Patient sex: M
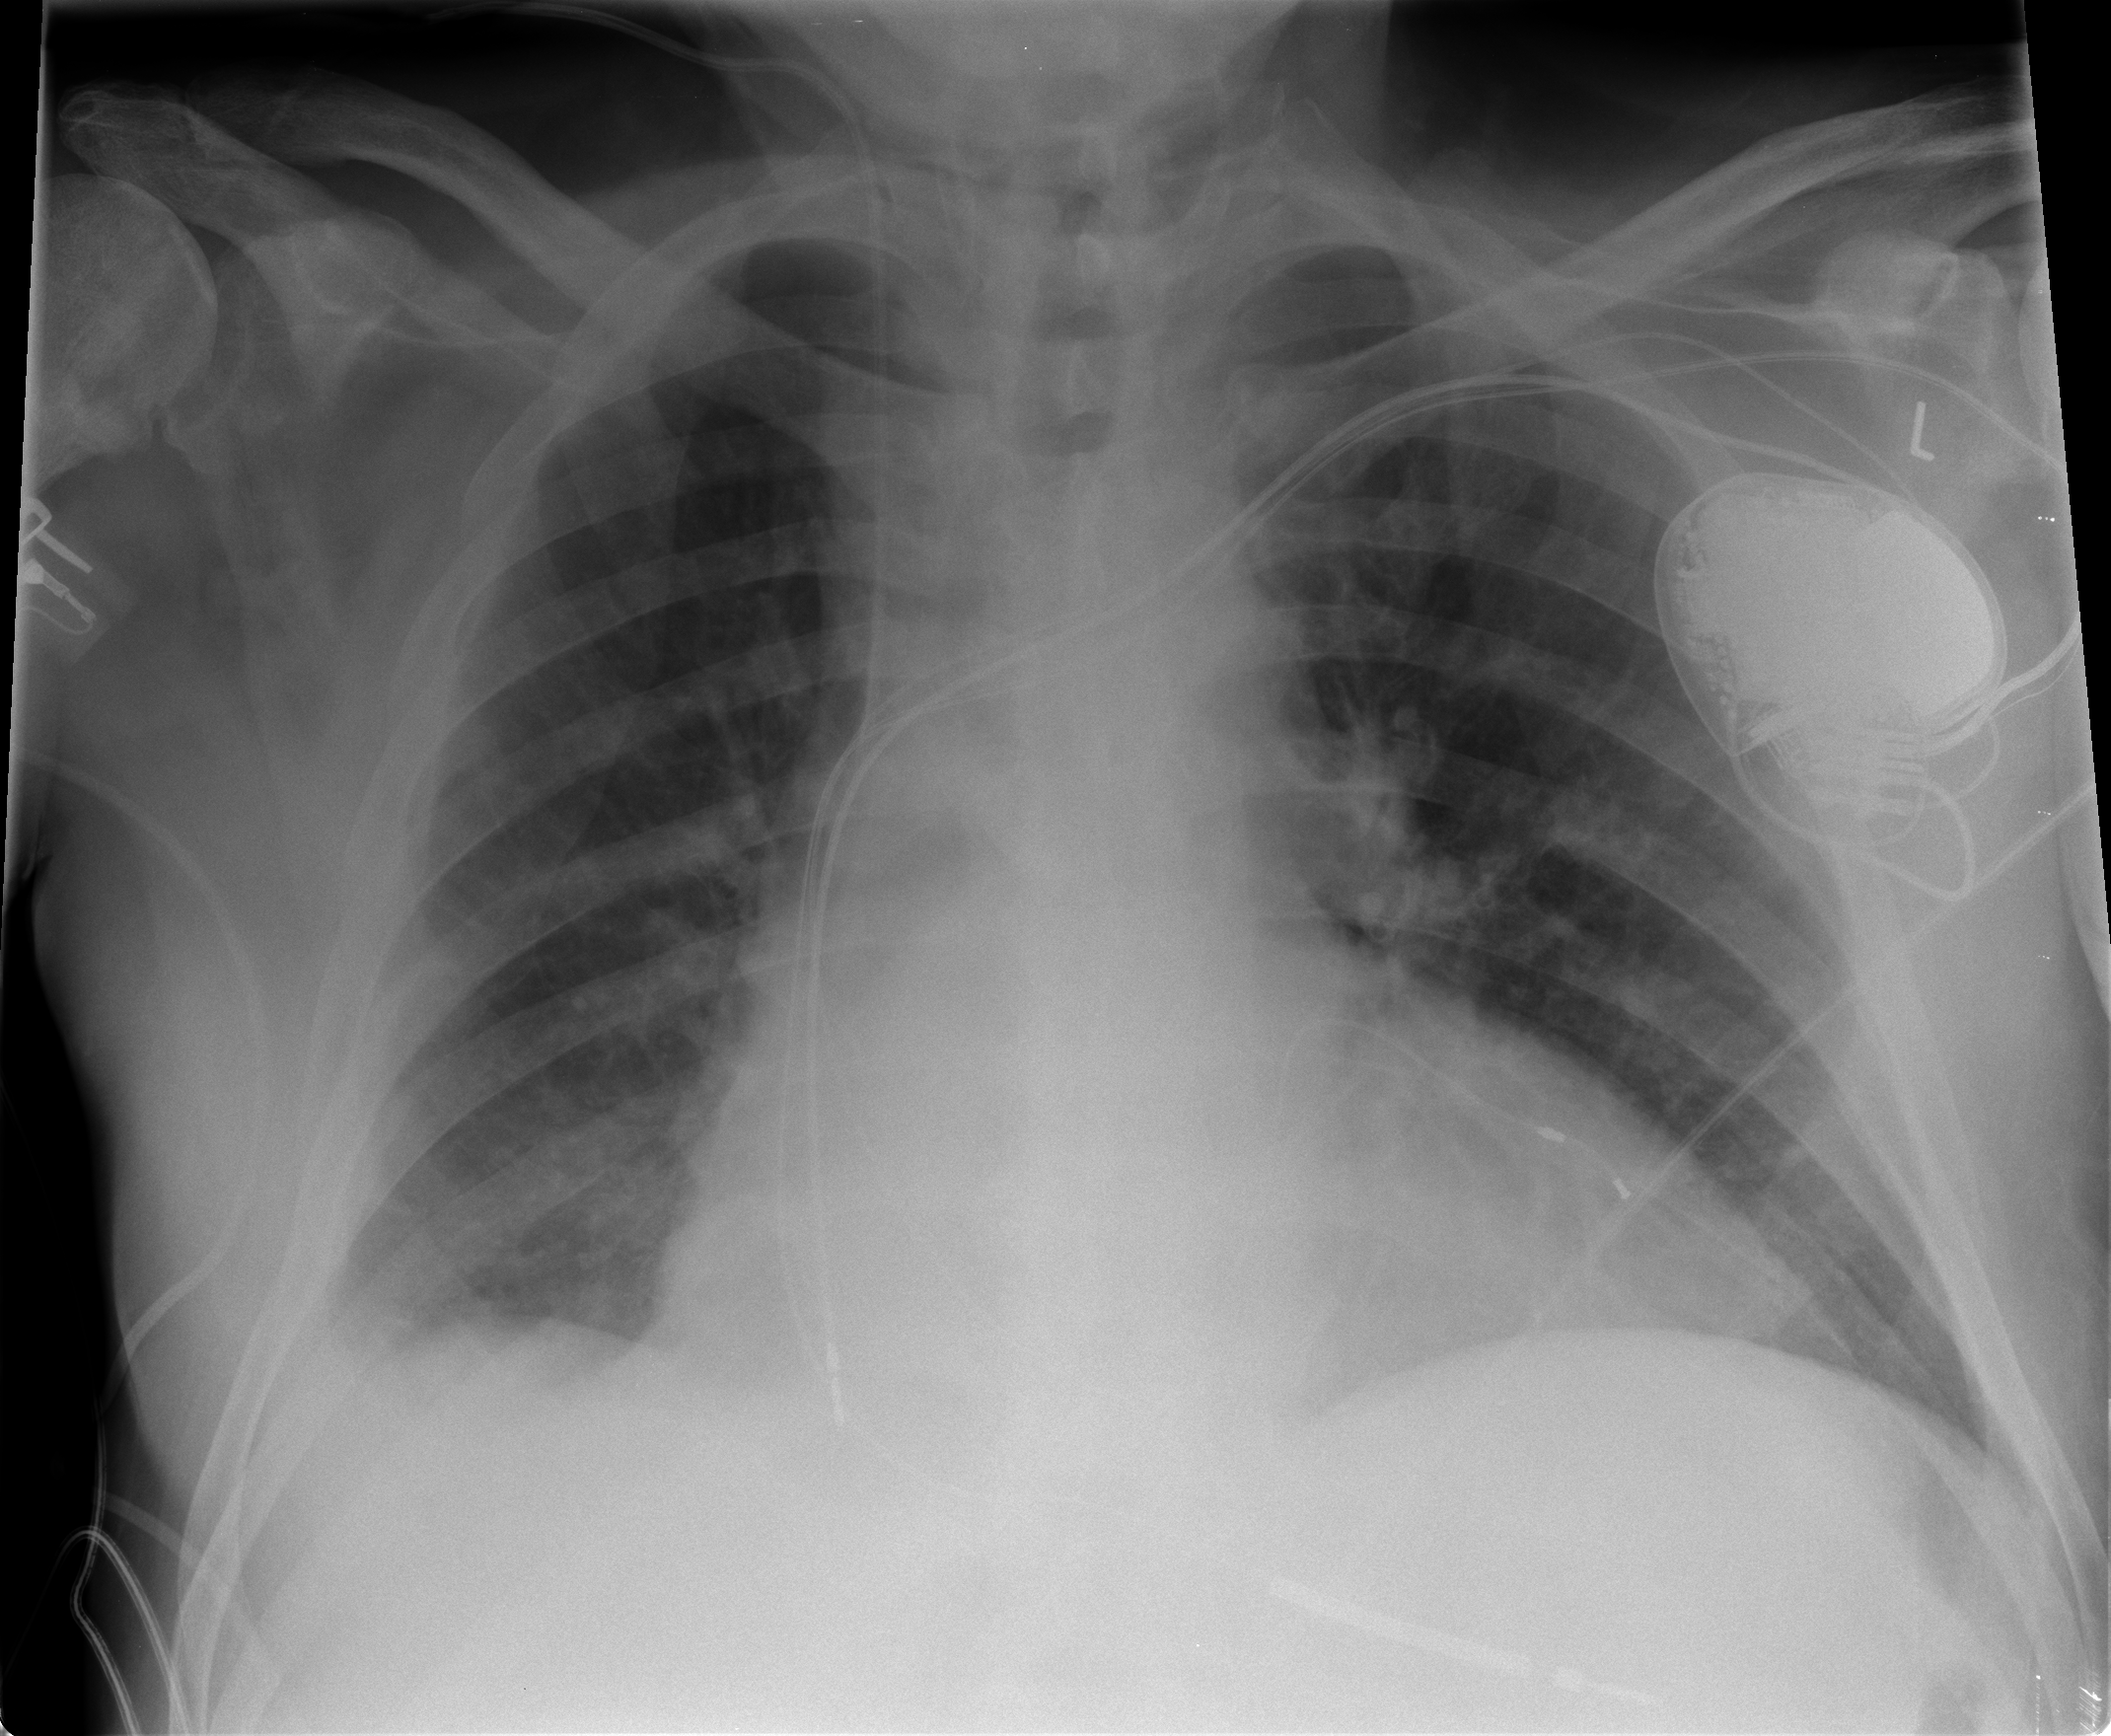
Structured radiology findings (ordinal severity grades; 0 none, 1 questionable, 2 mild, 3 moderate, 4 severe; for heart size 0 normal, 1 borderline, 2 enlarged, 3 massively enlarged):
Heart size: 2
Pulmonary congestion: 1
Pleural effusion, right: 2
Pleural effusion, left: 0
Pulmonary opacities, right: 0
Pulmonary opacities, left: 0
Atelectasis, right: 2
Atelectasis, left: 2